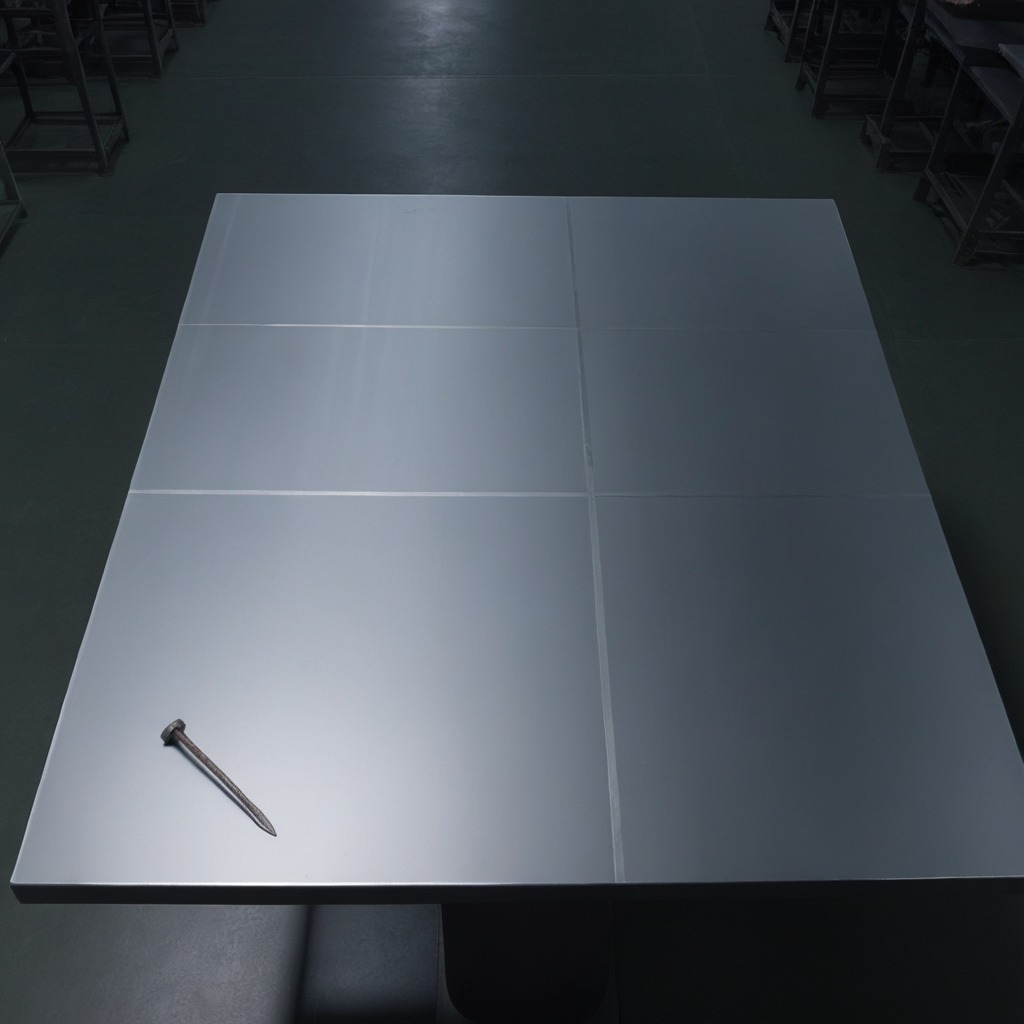
A nail is lying on the clean empty table in the basement in the evening soft directional lighting on the tabletop realistic grain studio-quality clarity centered framing